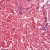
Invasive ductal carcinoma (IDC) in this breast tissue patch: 0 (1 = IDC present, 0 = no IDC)